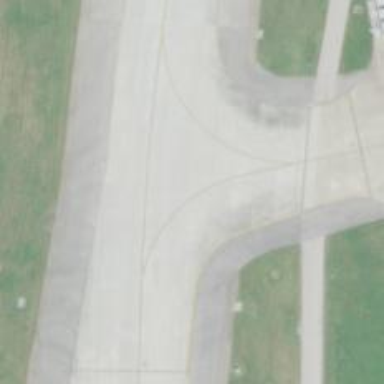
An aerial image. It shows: Image of taxiway at airport.